Field crop: tomato
Growth stage: 1
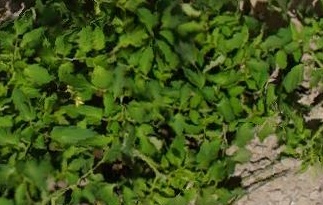
Species: tomato